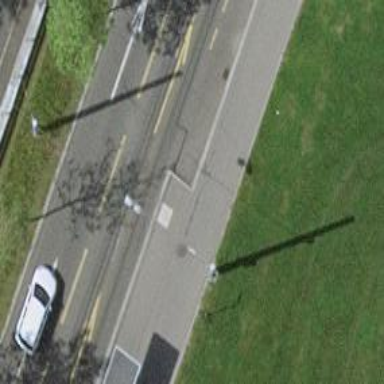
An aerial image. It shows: Tram stop with stop position for public transport.